Aerial crown-view tile of a tropical tree (Barro Colorado Island, Panama), acquired 20250317:
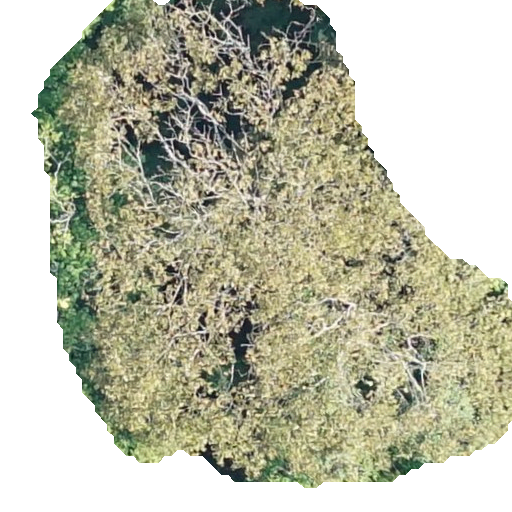
Species: Dipteryx oleifera
GBIF accepted scientific name: Dipteryx oleifera
Crown area: 253.628 m²